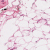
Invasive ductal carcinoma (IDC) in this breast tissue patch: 0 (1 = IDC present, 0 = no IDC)